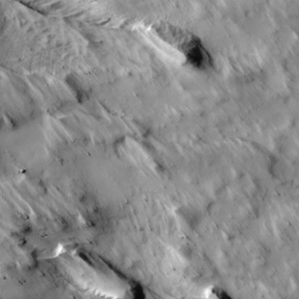
Label: non_frost